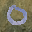
Label: 0